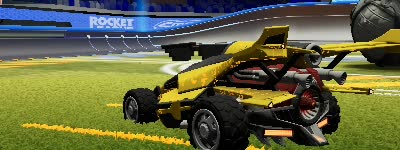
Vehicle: aftershock